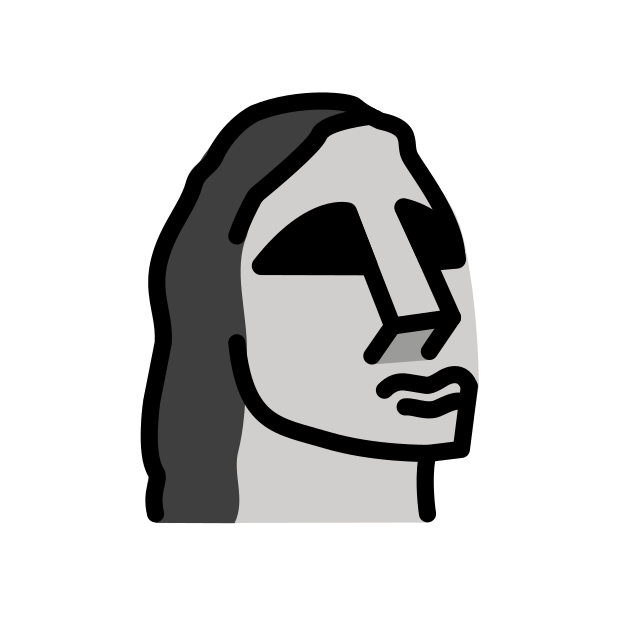
moai